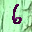
Label: 6